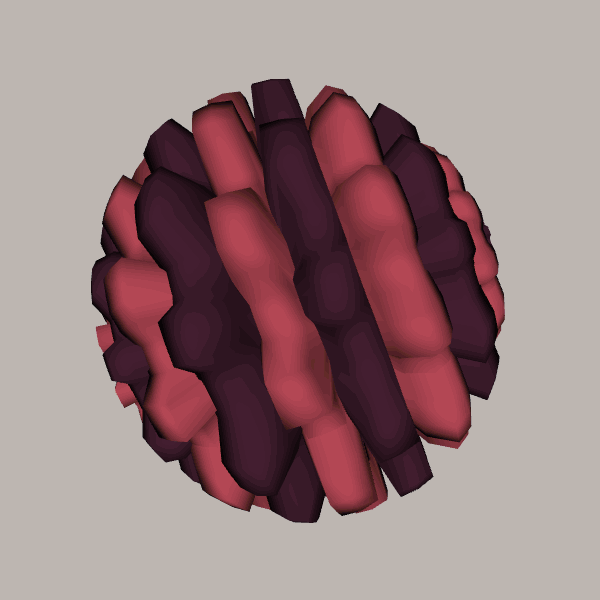
Background: light